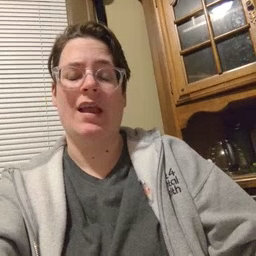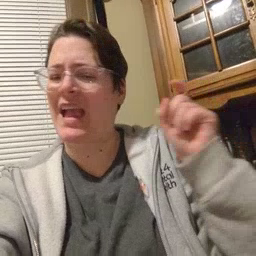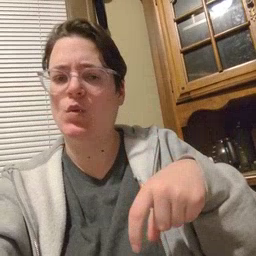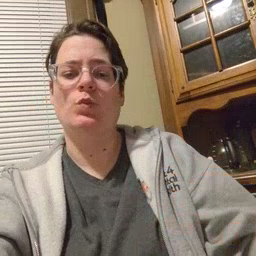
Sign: haveto